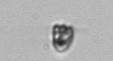
Label: Pyramimonas